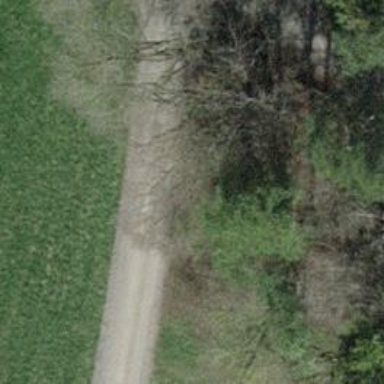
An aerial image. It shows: Track road with grade1 pebblestone surface.